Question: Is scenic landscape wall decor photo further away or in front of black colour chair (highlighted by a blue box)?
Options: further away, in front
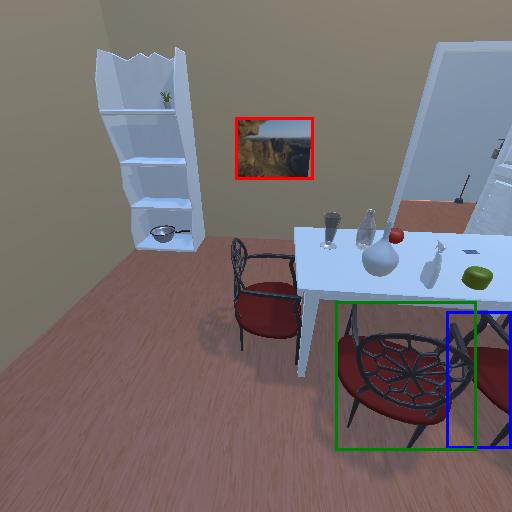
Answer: further away